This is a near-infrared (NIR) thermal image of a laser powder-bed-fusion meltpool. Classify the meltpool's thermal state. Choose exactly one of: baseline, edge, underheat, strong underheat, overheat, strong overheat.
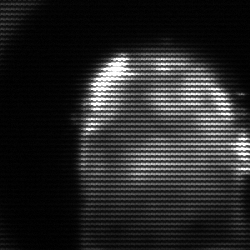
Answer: baseline